Interaction volume radius: 5 \u00c5
Interaction volume height: 25 \u00c5
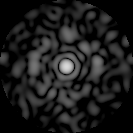
Disorder parameter: 0.8525